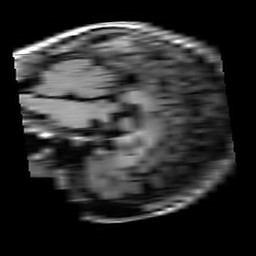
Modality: T1w
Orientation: sagittal
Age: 36
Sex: female
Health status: healthy
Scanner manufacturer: siemens
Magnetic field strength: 3 T
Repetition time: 4.1 s
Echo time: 0.0085 s